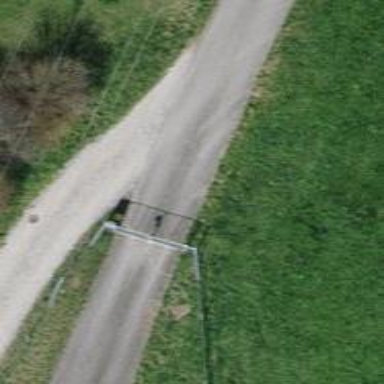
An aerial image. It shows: Gate.